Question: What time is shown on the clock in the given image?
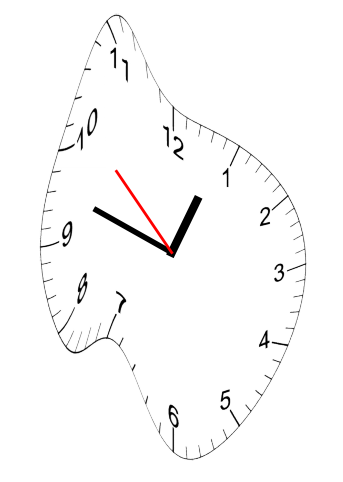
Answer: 12:47:52